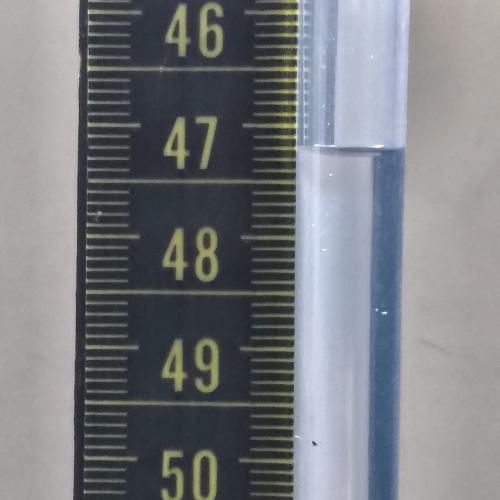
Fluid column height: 47.2 cm